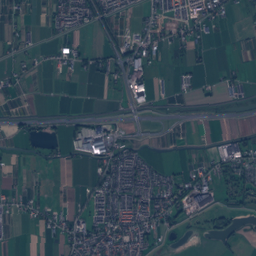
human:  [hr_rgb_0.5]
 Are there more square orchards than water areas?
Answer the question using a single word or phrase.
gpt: no

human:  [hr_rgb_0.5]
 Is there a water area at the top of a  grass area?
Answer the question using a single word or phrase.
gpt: yes

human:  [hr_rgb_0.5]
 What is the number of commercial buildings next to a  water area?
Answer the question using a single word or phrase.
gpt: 40

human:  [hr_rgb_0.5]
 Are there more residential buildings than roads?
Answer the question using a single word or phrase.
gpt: yes

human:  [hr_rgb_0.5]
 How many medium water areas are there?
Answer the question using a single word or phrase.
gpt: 4

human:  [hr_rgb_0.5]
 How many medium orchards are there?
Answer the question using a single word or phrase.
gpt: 17

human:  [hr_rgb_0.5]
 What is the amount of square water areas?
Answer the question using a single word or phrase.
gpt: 2

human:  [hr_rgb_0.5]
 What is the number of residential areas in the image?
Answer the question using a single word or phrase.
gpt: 2

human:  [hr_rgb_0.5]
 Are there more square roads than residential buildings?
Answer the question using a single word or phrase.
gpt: no

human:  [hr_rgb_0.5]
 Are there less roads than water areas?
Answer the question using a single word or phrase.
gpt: no

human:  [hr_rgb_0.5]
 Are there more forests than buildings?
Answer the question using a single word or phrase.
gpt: no

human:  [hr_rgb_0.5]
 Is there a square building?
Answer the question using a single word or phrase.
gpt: no

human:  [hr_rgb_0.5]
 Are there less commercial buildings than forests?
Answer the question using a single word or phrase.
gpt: no

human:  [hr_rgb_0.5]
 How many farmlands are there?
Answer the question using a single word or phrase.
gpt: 18

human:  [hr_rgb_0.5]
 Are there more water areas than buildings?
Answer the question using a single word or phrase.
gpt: no

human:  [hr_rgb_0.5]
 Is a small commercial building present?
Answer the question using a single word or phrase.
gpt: yes

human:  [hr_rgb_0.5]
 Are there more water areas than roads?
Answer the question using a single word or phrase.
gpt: no

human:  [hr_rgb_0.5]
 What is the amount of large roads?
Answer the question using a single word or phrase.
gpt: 0

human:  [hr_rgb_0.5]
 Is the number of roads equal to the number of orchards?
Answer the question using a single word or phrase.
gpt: no

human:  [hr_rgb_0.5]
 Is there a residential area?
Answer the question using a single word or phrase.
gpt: yes

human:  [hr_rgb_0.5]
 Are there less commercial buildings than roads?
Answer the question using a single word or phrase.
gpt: yes

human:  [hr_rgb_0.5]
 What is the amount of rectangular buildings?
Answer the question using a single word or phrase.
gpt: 2342

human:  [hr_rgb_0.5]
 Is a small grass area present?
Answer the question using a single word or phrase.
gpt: yes

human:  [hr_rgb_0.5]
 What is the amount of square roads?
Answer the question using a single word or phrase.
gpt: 0

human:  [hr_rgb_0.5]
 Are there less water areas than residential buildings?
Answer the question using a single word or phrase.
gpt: yes

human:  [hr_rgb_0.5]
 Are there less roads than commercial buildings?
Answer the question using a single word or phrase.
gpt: no

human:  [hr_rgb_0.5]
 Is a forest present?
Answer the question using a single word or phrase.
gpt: yes

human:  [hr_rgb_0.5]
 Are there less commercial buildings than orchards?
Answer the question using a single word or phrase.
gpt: yes

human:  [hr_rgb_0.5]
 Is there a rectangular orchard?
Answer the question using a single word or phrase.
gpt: yes

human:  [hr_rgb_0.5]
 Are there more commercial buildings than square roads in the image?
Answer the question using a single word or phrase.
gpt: yes

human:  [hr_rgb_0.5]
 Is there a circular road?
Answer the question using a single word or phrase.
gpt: no

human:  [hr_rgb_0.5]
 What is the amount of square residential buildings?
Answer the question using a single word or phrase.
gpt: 0

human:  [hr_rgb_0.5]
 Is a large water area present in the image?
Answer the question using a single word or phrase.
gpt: yes

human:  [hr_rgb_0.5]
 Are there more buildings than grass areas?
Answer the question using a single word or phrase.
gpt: yes

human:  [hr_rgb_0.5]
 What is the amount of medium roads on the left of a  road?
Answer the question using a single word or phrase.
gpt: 0

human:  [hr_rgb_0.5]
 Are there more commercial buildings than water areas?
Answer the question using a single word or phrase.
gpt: yes